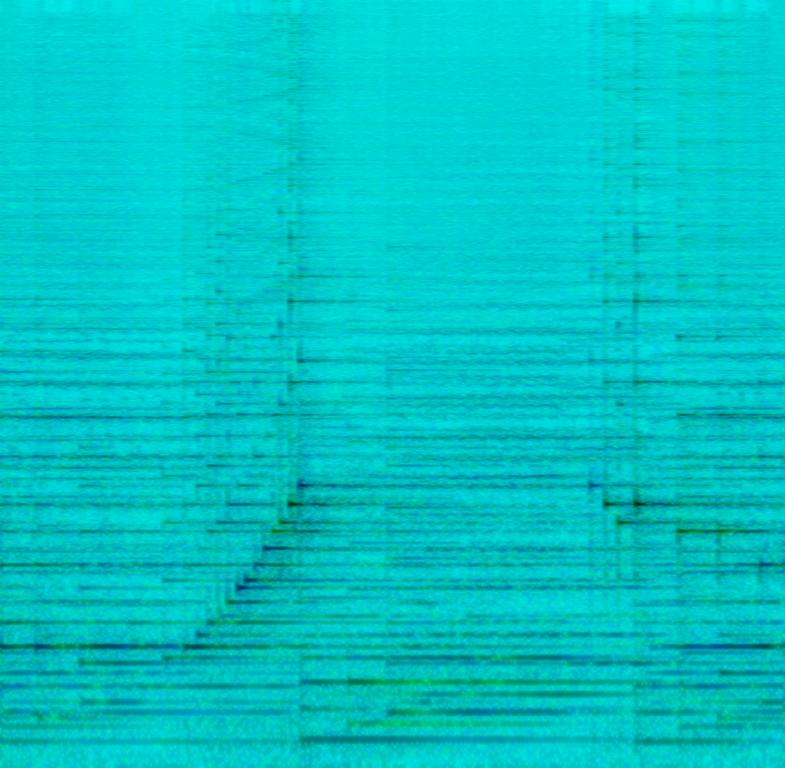
The instrumental music features a piano playing a romantic song. A group of strings accompany the pianist with warm harmonies. The overall atmosphere is romantic and touching.